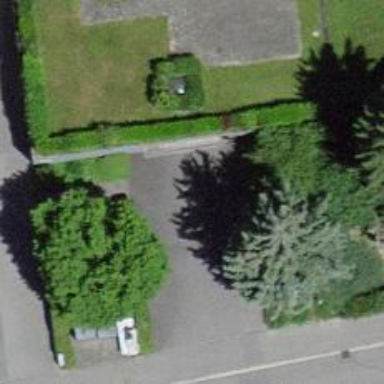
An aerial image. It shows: Parking entrance.